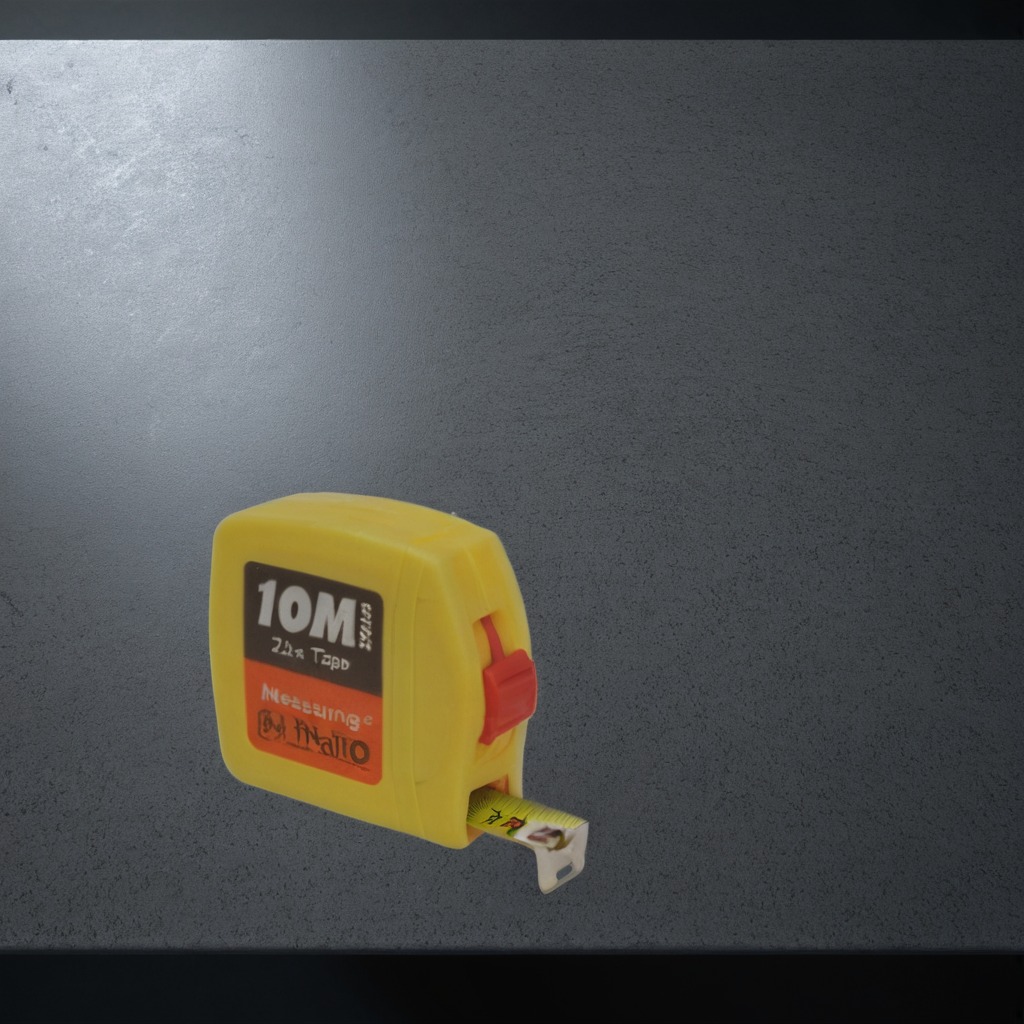
A measuring tape is lying on a clean granite table inside a workshop at night.